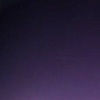
Label: space